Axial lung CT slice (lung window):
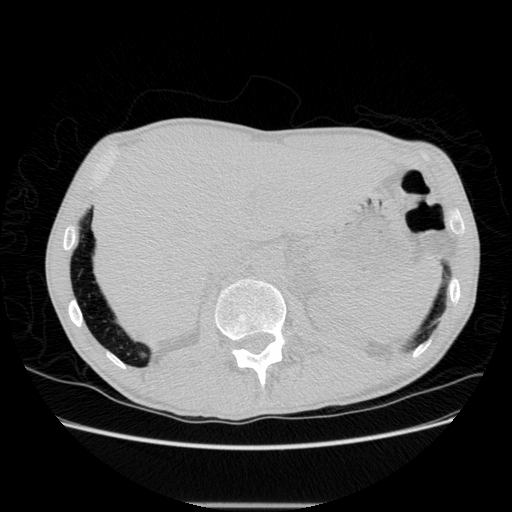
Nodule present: no